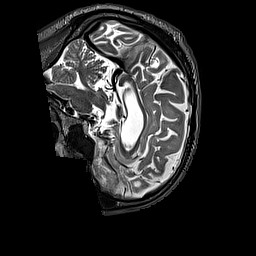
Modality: T2w
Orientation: sagittal
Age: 40
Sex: male
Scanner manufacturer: siemens
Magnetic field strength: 3 T
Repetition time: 3.2 s
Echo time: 0.567 s